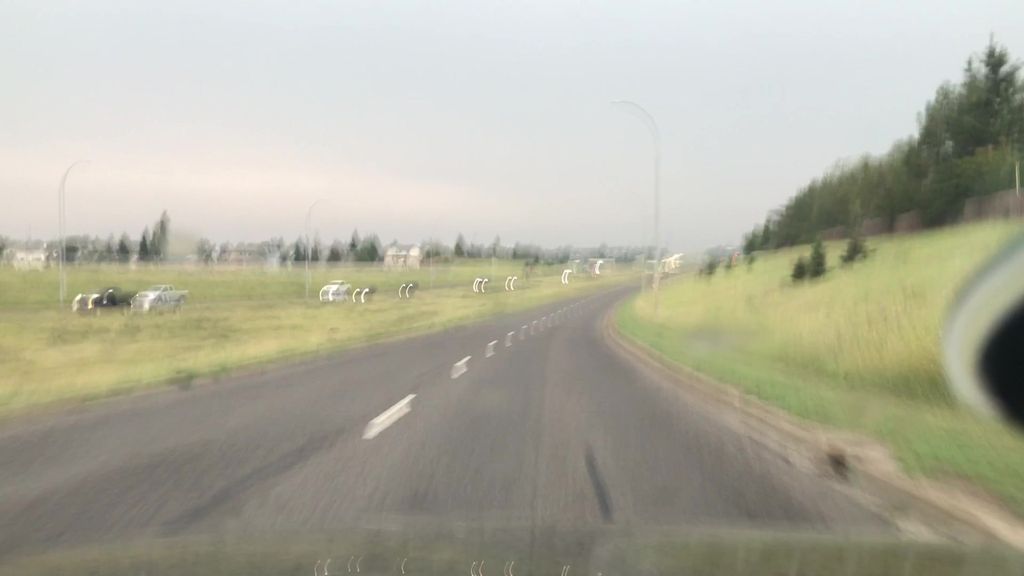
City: edmonton